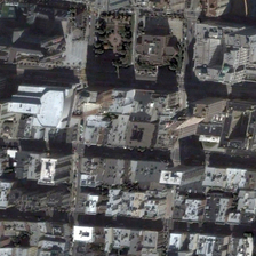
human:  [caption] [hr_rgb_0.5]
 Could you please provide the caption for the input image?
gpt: There stands an office building and a residential building.

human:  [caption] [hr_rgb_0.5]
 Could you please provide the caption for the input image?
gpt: Office buildings and residential buildings stand here.

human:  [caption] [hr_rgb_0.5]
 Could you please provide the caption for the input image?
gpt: Several crosses divided the advertisement into several pieces.

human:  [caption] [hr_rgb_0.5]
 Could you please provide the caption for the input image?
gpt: Several crosses divided the advertisement into several parts.

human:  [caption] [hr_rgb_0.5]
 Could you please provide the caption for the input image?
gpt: There are office buildings and residential buildings here.